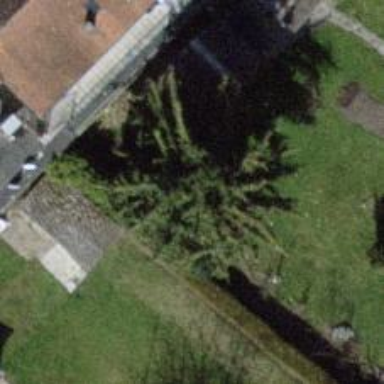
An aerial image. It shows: Urban tree with evergreen needle-leaved foliage.